Question: I cannot find a way to display the entities list on xcode as shown in this picture from Apple website:

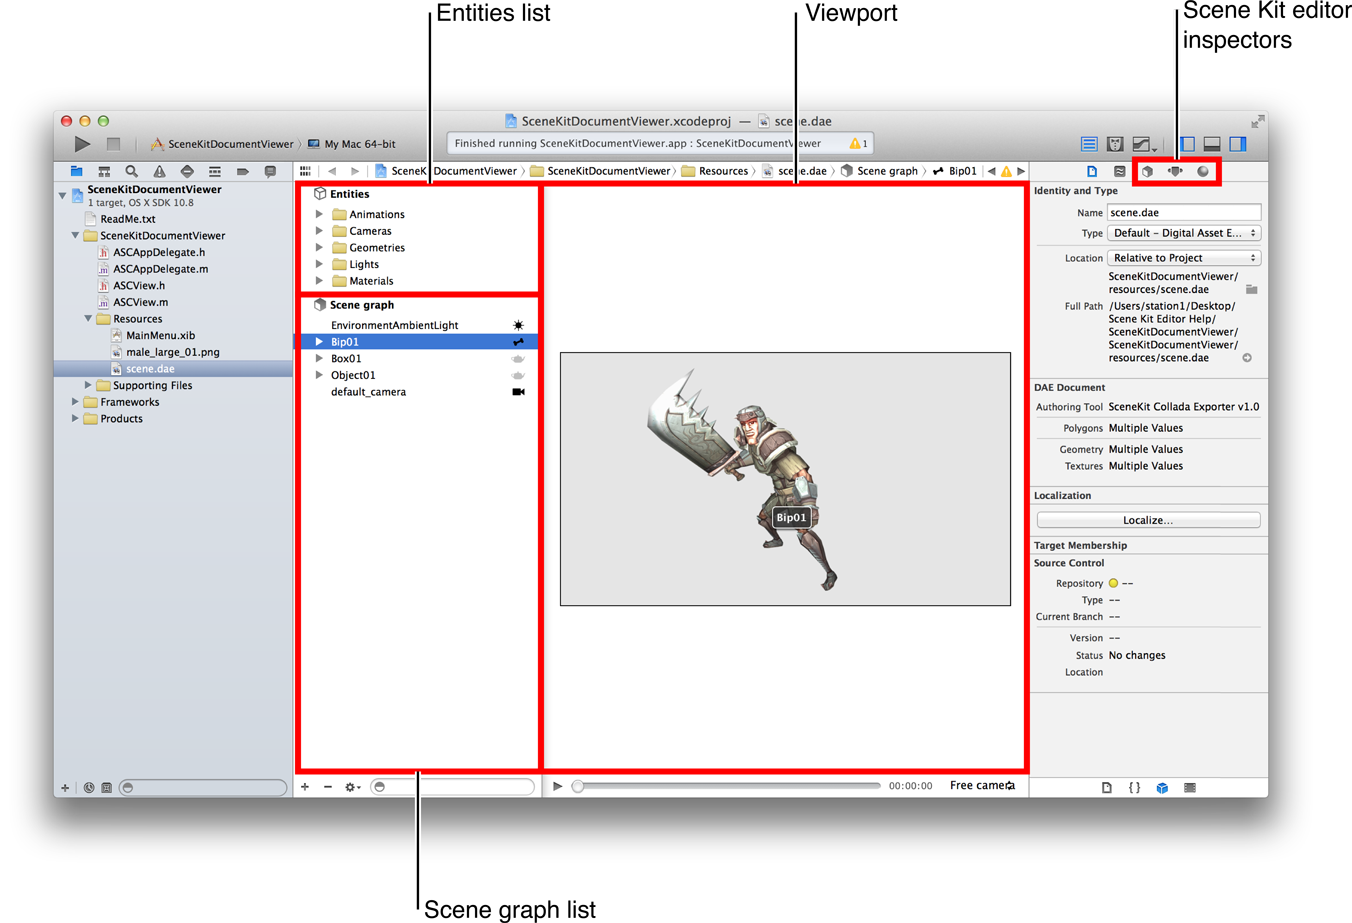
Answer: The picture you're looking at is the SceneKit editor for 3D assets.
Judging by your question tags, you're looking for information about the SpriteKit scene editor? That editor does not have an entities list like the SceneKit editor.